【题型】选择题　【知识点】立体几何　【难度】medium
在正三棱锥 \(P-ABC\) 中，\(AB=4\)，\(PA=6\)，\(D\) 是 \(BC\) 的中点，则异面直线 \(AD\) 与 \(PB\) 所成角的余弦值是（ ）

\vspace{0.5em}
A. \(\dfrac{\sqrt{3}}{9}\) \quad B. \(\dfrac{\sqrt{3}}{3}\) \quad C. \(\dfrac{\sqrt{6}}{9}\) \quad D. \(\dfrac{\sqrt{6}}{3}\)
【解答】
\textbf{【答案】}A

\vspace{0.5em}
\textbf{【分析】} 作出辅助线，得到 \(\angle ADE\) 或其补角是直线 \(AD\) 与 \(PB\) 所成的角，求出各边长，利用余弦定理求出答案。

\vspace{0.5em}
\textbf{【详解】} 取棱 \(PC\) 的中点 \(E\)，连接 \(AE\)，\(DE\)，

因为 \(D\) 是 \(BC\) 的中点，所以 \(DE \parallel PB\)，\(AD \perp BC\)，

则 \(\angle ADE\) 或其补角是直线 \(AD\) 与 \(PB\) 所成的角，

由题中数据可知 \(PE=3\)，\(DE=\dfrac{1}{2}PB=3\)，\(BD=2\)，

由勾股定理得 \(AD=\sqrt{AB^2-BD^2}=2\sqrt{3}\)，

在 \(\triangle APC\) 中，由余弦定理可得 \(\cos\angle APC=\dfrac{PA^2+PC^2-AC^2}{2PA\cdot PC}=\dfrac{6^2+6^2-4^2}{2\times6\times6}=\dfrac{7}{9}\)，

则 \(AE=\sqrt{AP^2+PE^2-2AP\cdot PE\cos\angle APC}=\sqrt{36+9-2\times6\times3\times\dfrac{7}{9}}=\sqrt{17}\)，

故 \(\cos\angle ADE=\dfrac{AD^2+DE^2-AE^2}{2AD\cdot DE}=\dfrac{12+9-17}{2\times2\sqrt{3}\times3}=\dfrac{\sqrt{3}}{9}\)。

故选：A
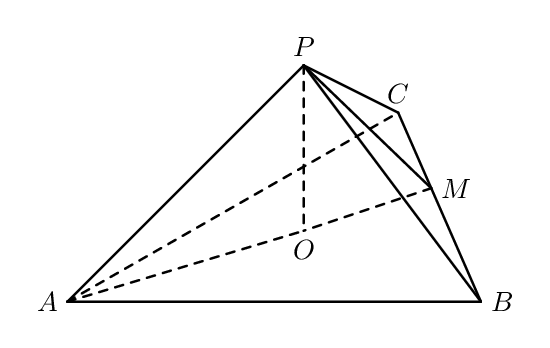